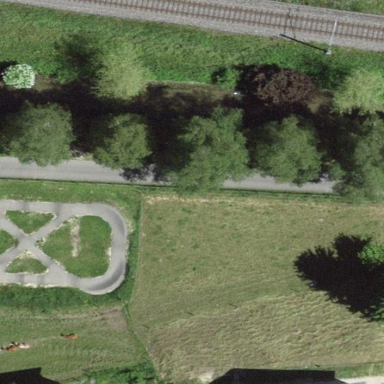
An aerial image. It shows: Park.